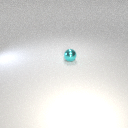
small cyan metal sphere